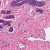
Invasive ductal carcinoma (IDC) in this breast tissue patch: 0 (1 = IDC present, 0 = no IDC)